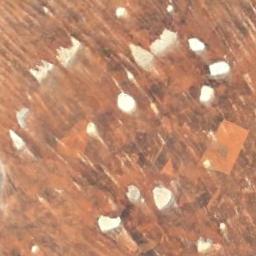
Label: desert